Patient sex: F
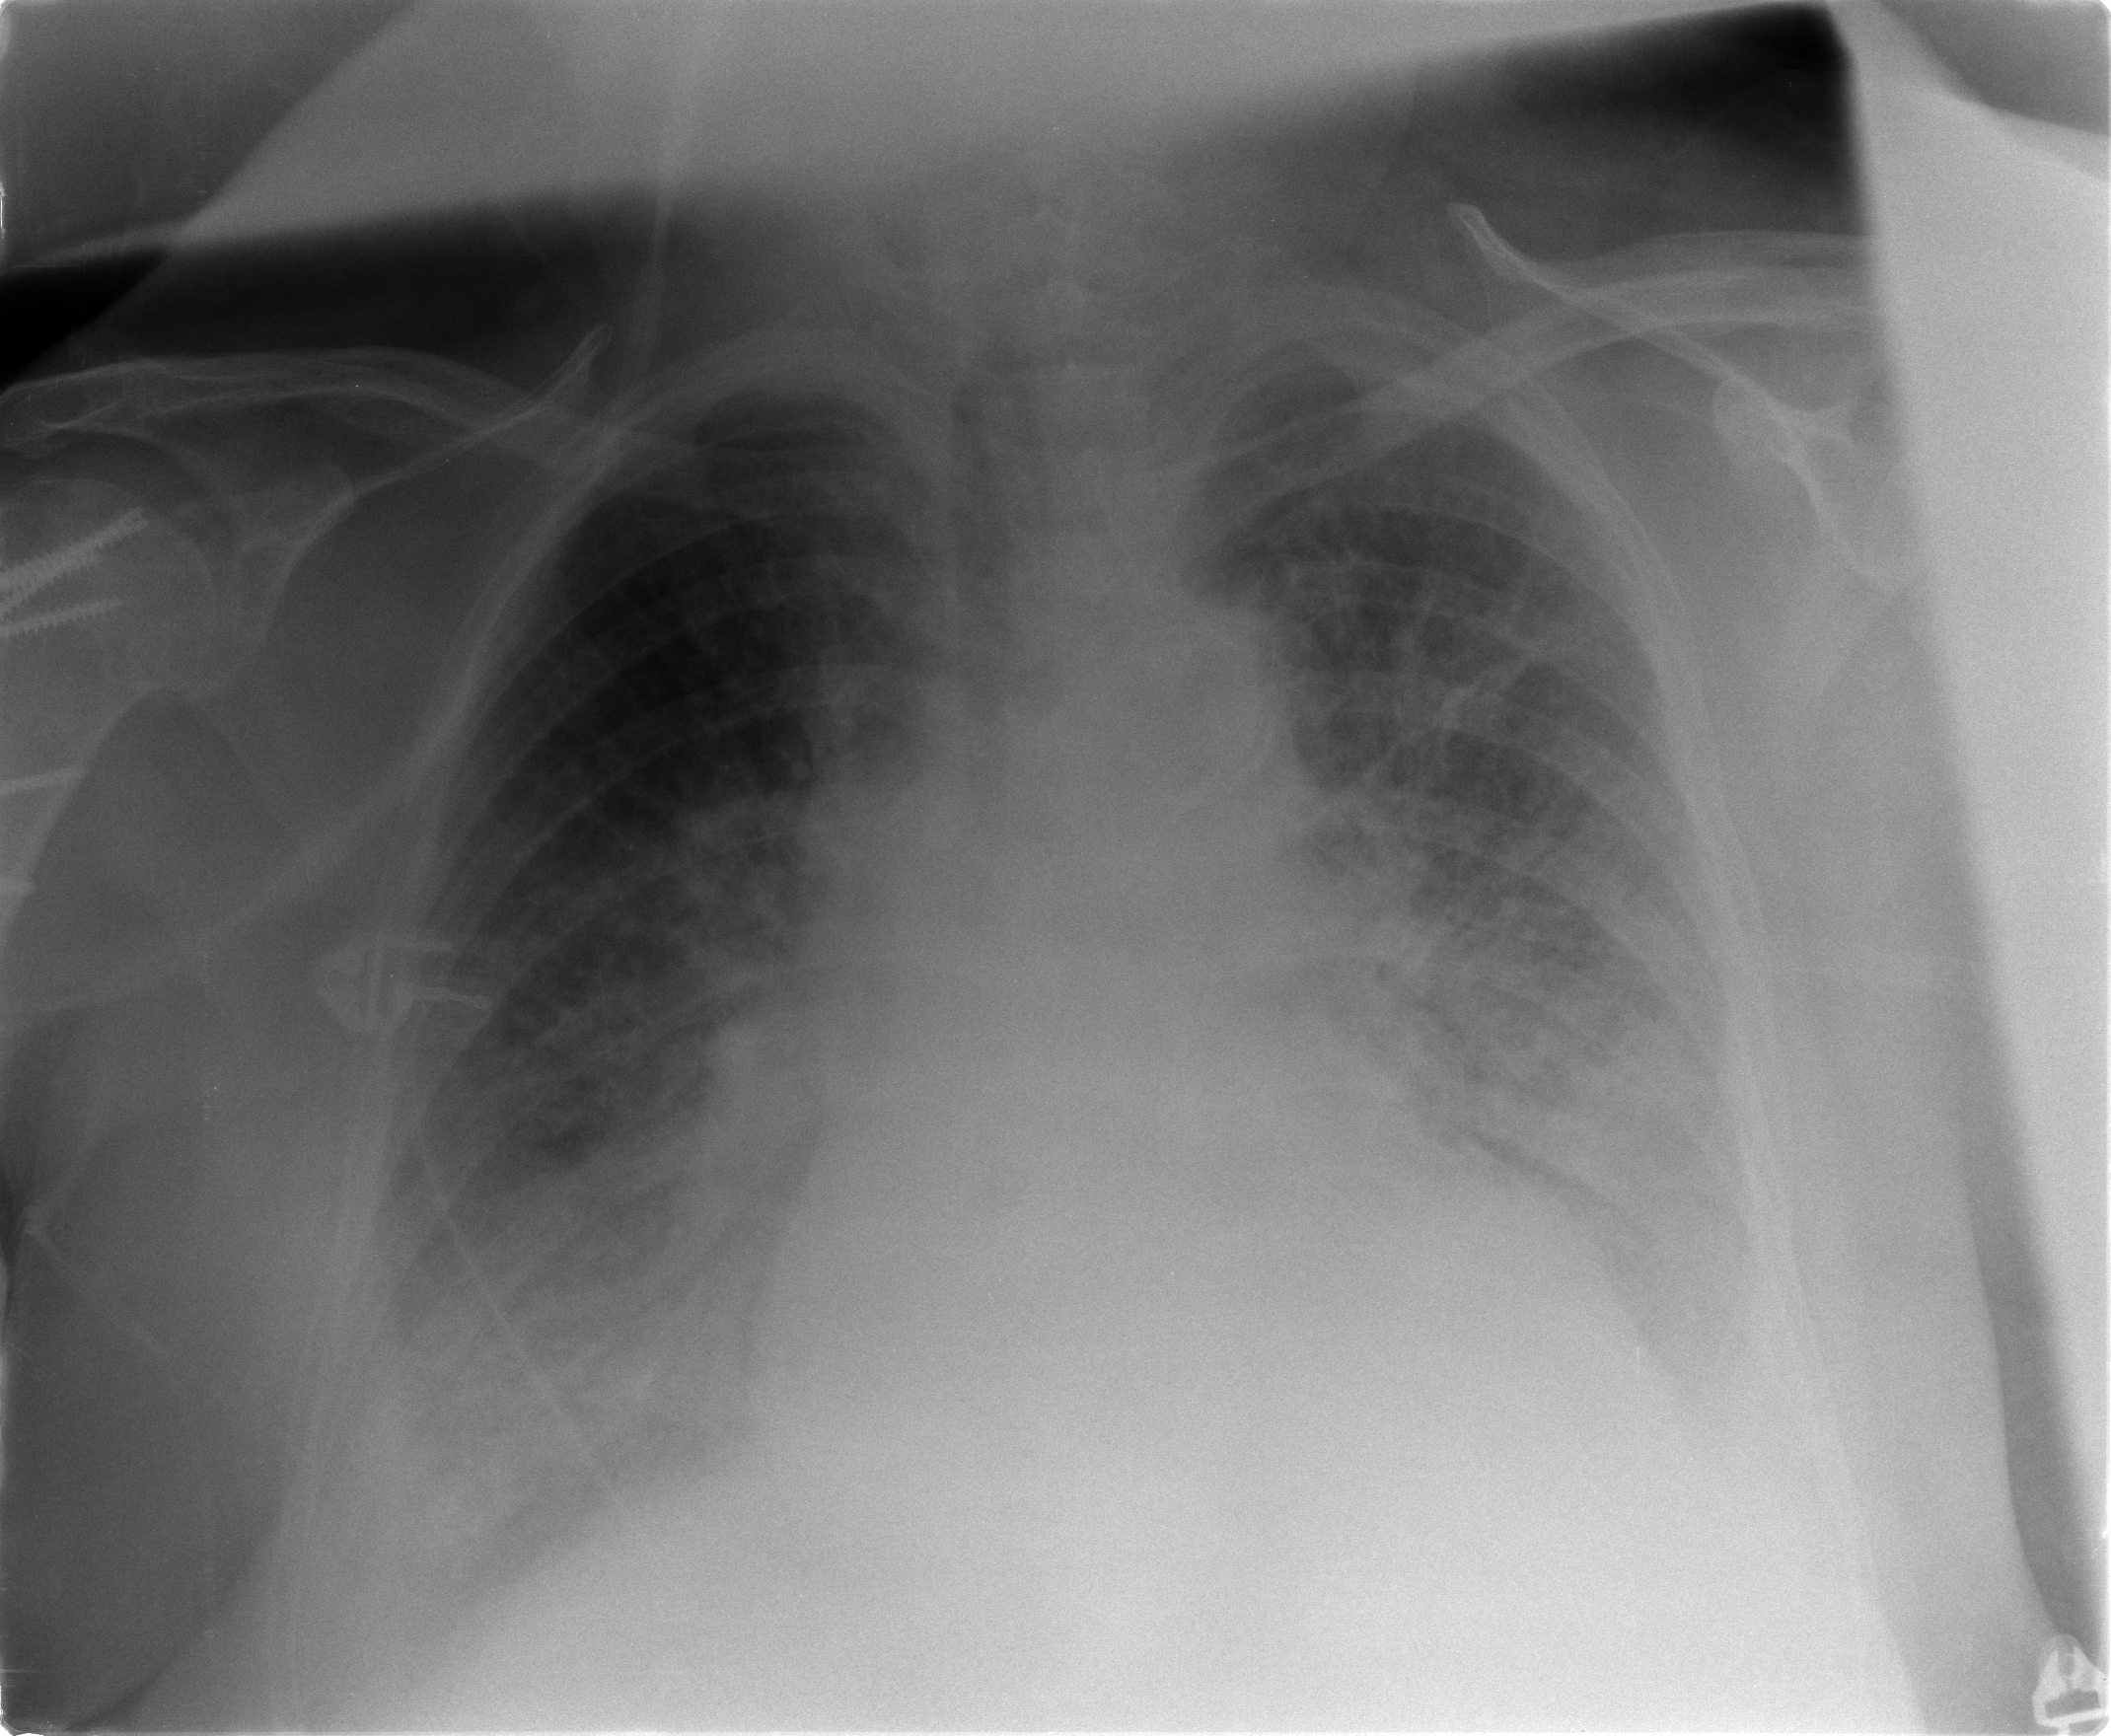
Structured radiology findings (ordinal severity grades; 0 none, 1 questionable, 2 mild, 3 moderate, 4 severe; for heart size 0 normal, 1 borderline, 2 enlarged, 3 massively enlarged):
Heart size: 1
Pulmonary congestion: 2
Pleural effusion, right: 2
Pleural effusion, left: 2
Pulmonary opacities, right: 2
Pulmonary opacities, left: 2
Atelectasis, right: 2
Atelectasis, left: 2